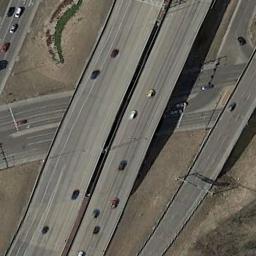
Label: overpass